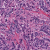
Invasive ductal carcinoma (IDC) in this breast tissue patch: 1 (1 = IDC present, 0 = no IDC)